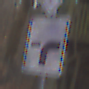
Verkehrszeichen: VerlaufVorfahrtsstrasse9
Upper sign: Vorfahrtsstrasse
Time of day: MorningAfternoon
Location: Outdoor (Nature)
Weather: Overcast
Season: Autumn
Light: Natural